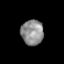
Tissue: prostate
Cell type: T cells
Senescence score: 0.3028
Nuclear area (px): 549
Mean DAPI intensity: 142.918